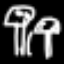
Label: mushroom